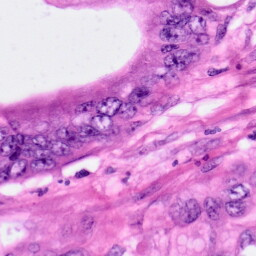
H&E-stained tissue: Pancreatic